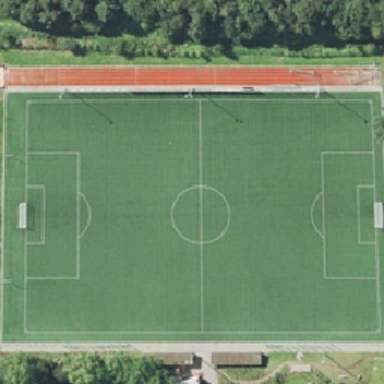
Many trees are planted in playgrounds .